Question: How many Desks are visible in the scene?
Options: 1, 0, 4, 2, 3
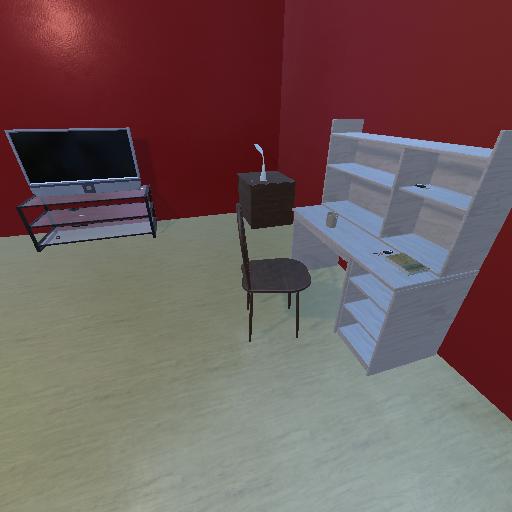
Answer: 1